Question: The following code accomplishes what I want (<URL>:
'''
<div class="well">
<div>
<p>Really long text...</p>
</div>
</div>
<div class="input-group">
<input type="text" autofocus="autofocus" class="form-control">
<span class="input-group-btn">
<button type="button" class="btn btn-default">Send</button>
</span>
</input>
</div>
'''
'''
div.well div {
height: 100px;
overflow-y: scroll;
}
'''
But I want to do it without specify the height, so that the well will always take up the remaining height of the screen. Is there a way to do this without Javascript?
Adding an image of what I eventually want to do, to provide context to the problem I'm trying to solve:

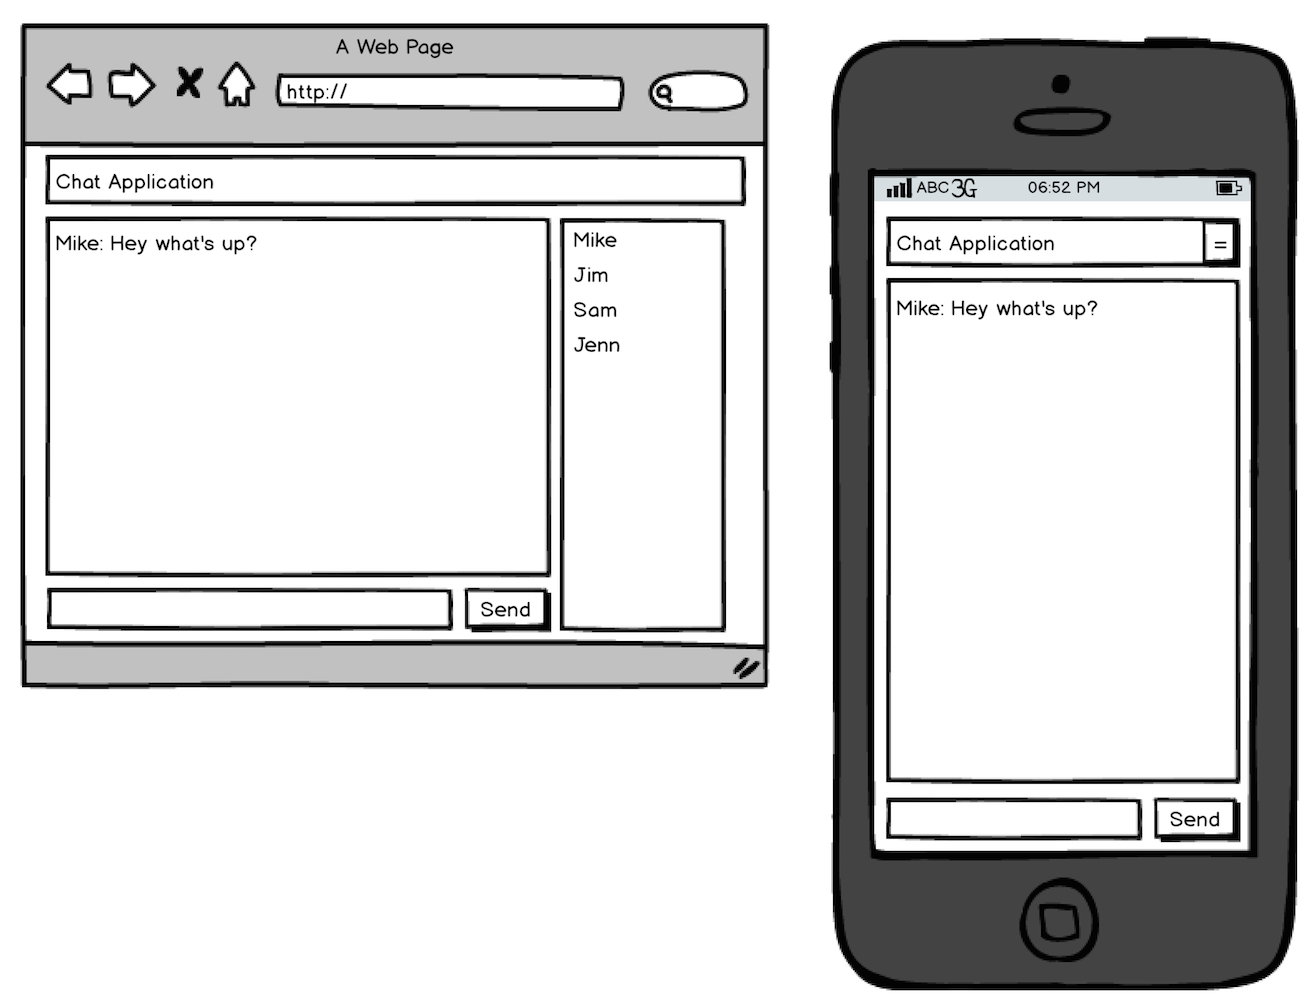
Answer: What about like this?
<URL>
'''
div.well {
position: absolute;
top: 0px;
bottom:40px;
left:0;
right:0;
overflow-y: scroll;
}
.user-input{
position: absolute;
bottom:5px;
}
'''